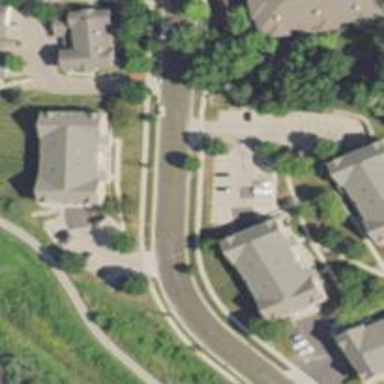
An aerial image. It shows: Footway.